Question: I am using the following XML to get a Birthdate calendar:
'''
<p:calendar pattern="MM-dd-yyyy" value="#{registration.birthDate}"
navigator="true" required="true" label="Birth Date"
id="birthDateCal" yearRange="c-100:c-17" />
'''
The calendar is having some problems though. Seems like the year will change in a funny way when I open the calendar:

Anyone ever seen this?
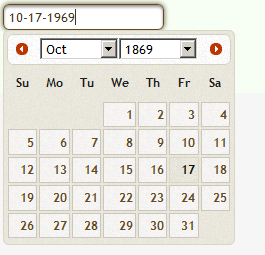
Answer: Well it seems this is already a bug listed in Primefaces.
<URL>
It was marked as with the reasoning that it is an underlying bug with the jQuery UI calendar component and has nothing to do with Primefaces.
The following discussion here discusses this issue on the jQuery side in greater detail.
<URL>
Essentially the yearRange attributes don't work as one would assume. It will set the year range NOT on todays date but the currently selected date as of the rendering of the calendar component.
One possible way to work around this would be to write an algorithm that determines a dynamic yearRange from a managed bean method, and base it on the difference between todays date and the birthdate. You can set 'yearRange="#{managedBean.dynamicYearRange()}"' to call it dynamically.